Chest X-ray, PA view. Patient: 69 years old, sex M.
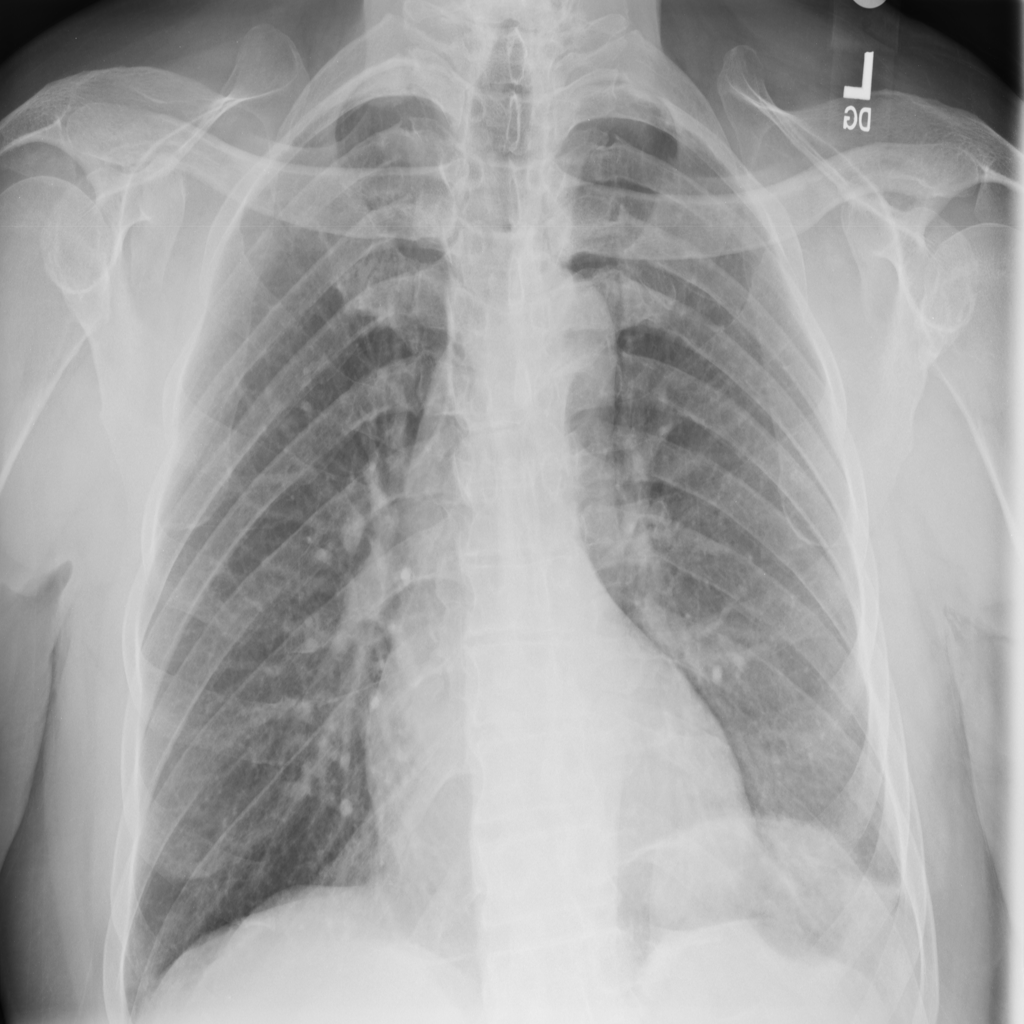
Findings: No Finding